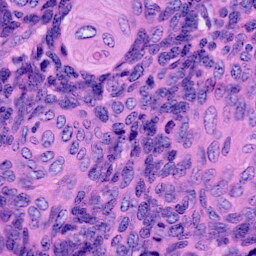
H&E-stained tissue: Cervix